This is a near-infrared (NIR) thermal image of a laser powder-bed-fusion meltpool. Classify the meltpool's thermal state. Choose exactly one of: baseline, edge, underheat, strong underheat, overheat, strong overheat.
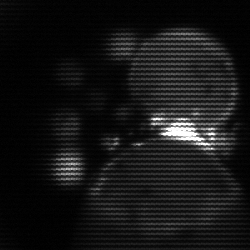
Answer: edge